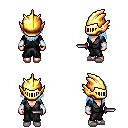
a pixel art fantasy rpg character, female body template, human, light skin, gray robe, teal pants, white cyan long hairstyle, gold helm, white cloth bracers, white slippers, dagger, four views (front, back, left, right), 2x2 character sprite sheet, small pixel art, hard edges, no anti-aliasing